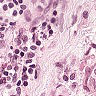
Metastatic tissue present: yes